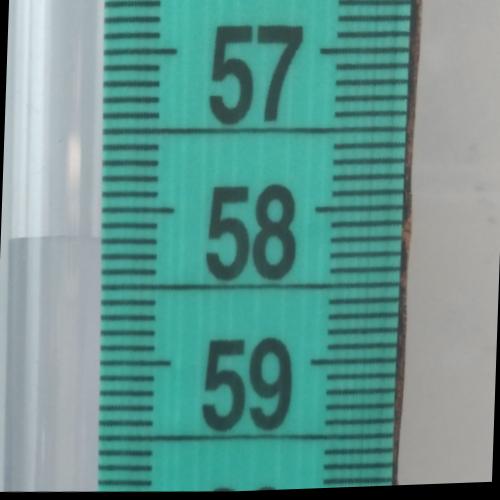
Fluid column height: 58.2 cm